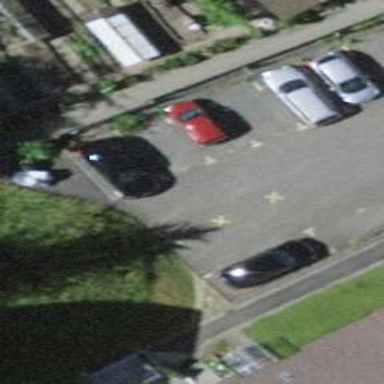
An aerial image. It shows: Parking aisle designated as service road.